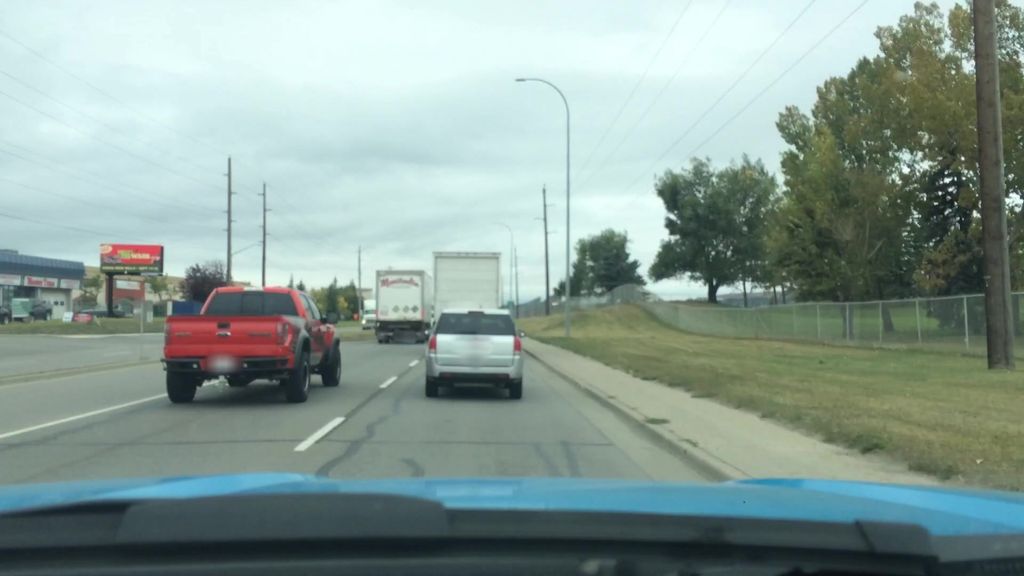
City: calgary